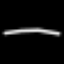
Label: line